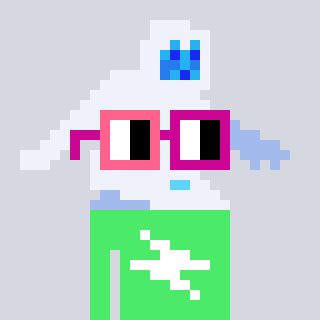
a pixel art character with square pink and red glasses, a yeti-shaped head and a teal-colored body on a cool background